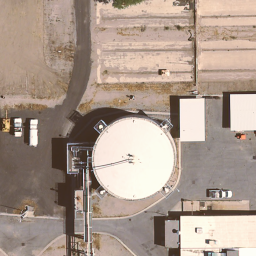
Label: storagetanks